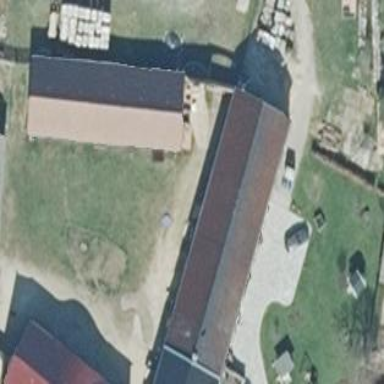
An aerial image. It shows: Cowshed building.